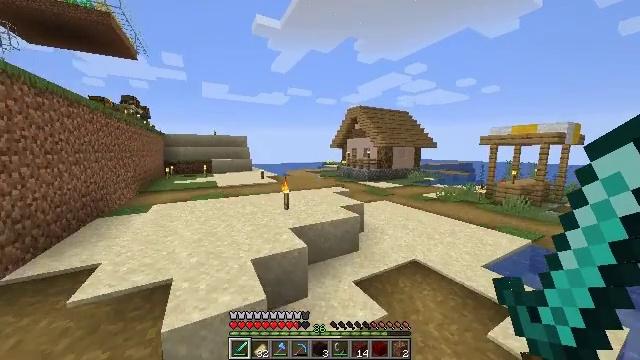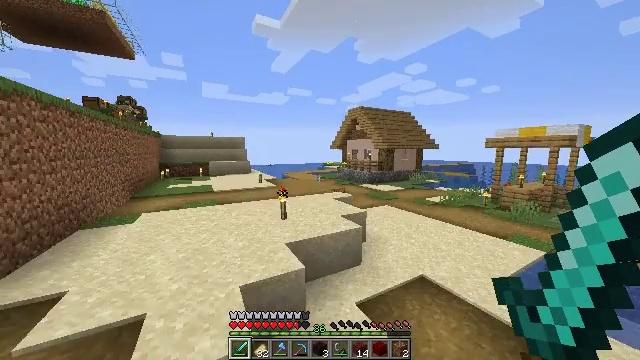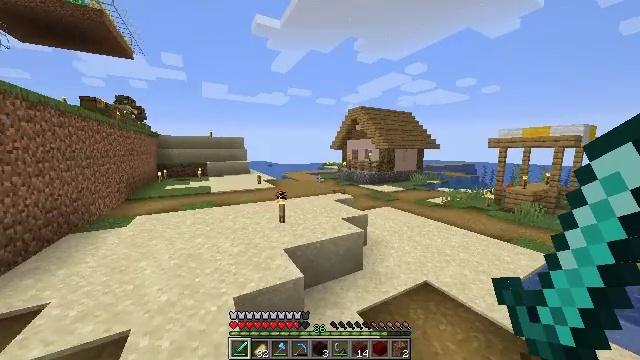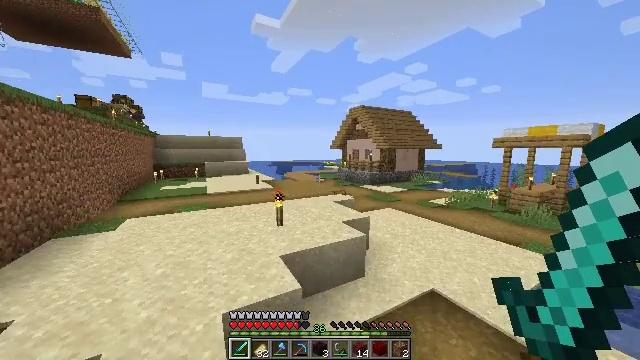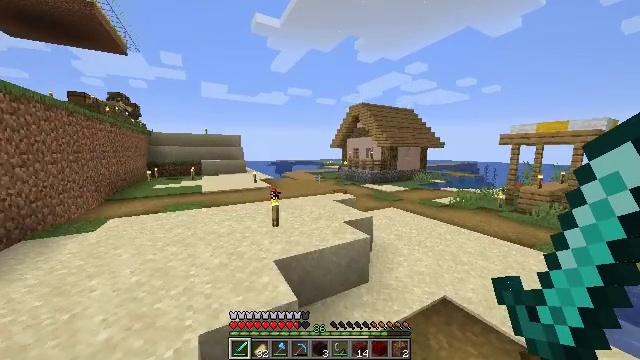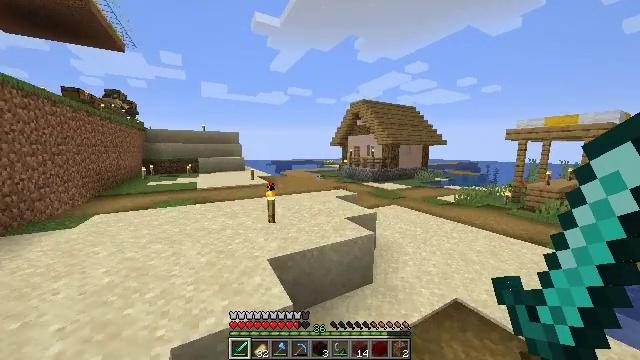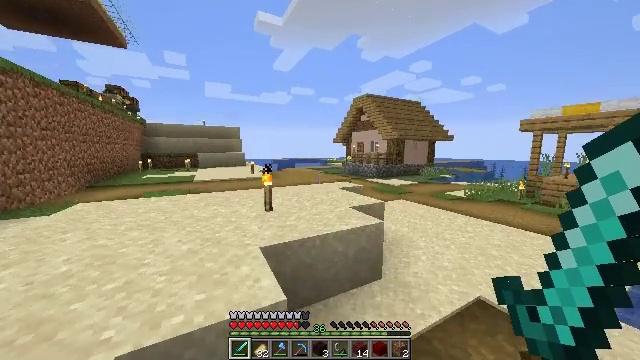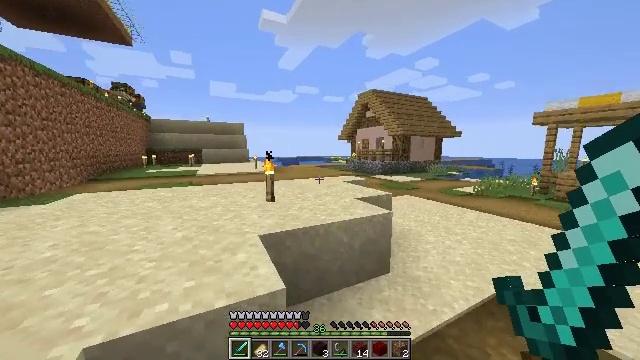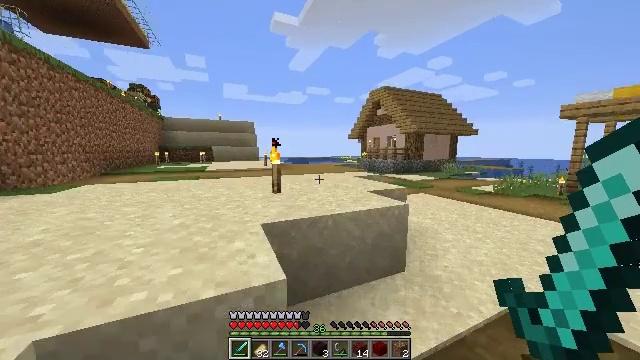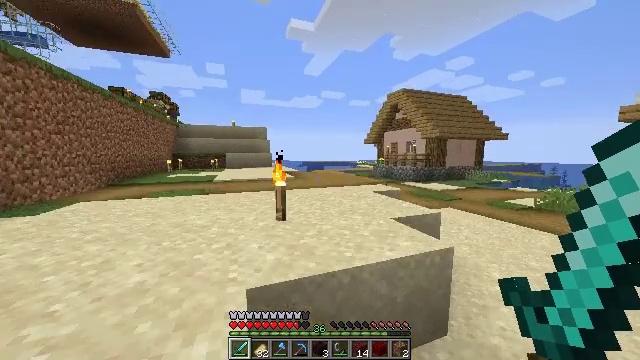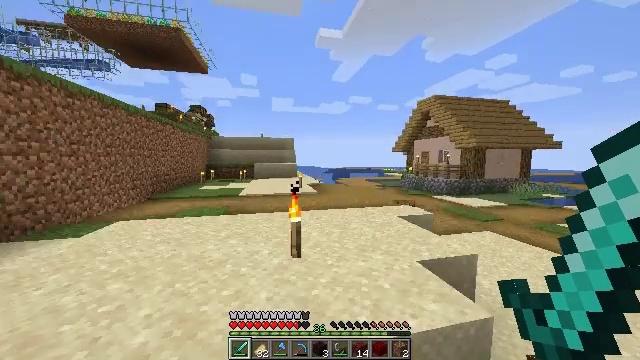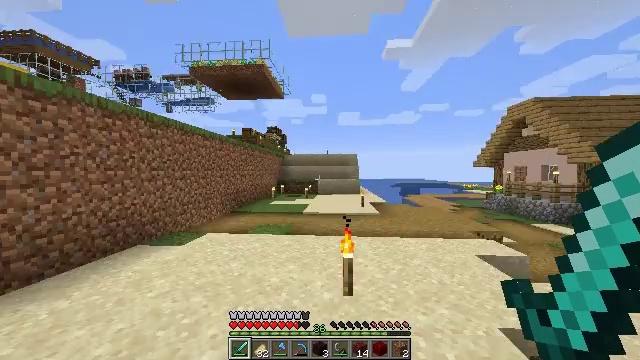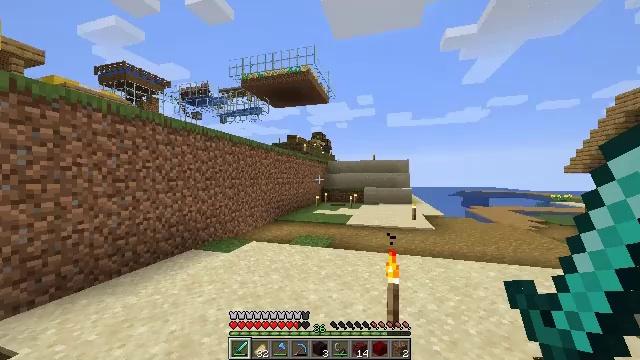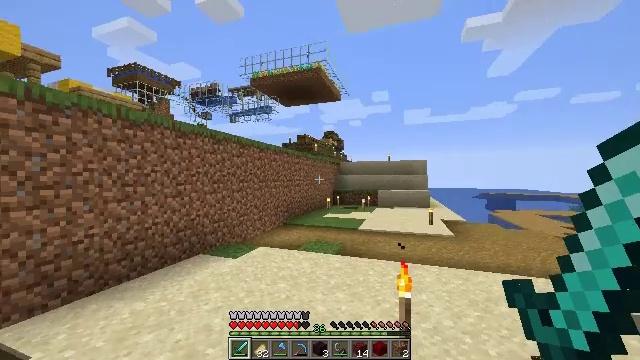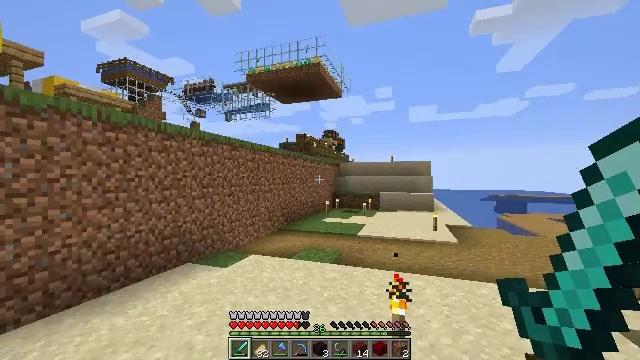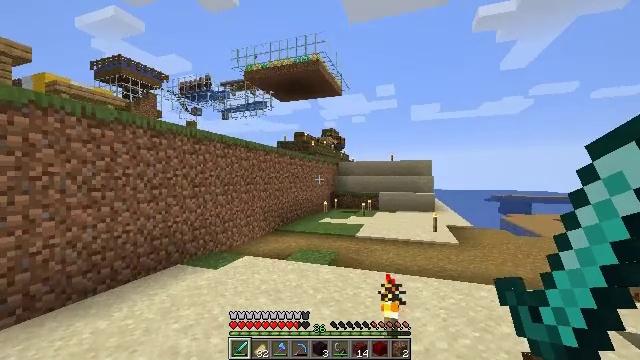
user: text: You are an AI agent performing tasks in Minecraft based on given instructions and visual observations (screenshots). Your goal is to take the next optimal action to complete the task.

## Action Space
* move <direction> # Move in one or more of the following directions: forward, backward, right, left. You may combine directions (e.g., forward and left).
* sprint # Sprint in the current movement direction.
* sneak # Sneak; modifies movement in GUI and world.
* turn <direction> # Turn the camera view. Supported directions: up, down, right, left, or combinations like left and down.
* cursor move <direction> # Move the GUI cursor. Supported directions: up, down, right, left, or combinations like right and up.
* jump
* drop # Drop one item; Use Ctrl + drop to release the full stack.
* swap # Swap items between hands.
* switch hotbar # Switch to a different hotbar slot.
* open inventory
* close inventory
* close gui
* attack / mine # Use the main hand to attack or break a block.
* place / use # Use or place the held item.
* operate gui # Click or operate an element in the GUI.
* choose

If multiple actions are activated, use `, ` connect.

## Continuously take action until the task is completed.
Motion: motion action
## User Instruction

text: Combine blaze rod and cobblestones to craft a brewing stand.
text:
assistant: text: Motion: move forward, jump
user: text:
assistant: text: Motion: move forward, jump
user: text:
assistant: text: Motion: move forward, jump
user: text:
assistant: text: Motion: move forward, jump
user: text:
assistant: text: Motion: move forward, jump
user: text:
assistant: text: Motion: move forward, jump
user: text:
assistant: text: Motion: move forward, sprint, turn left, jump
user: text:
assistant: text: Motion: move forward, sprint, turn left, jump
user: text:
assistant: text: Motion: move forward, sprint, turn left, jump
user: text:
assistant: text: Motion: move forward, sprint, turn left and up, jump
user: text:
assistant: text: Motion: move forward, turn left and up, jump
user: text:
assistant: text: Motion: move forward, turn left and up, jump
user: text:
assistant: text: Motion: move forward, turn left, jump
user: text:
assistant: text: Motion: move forward, jump
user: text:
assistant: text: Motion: move forward, sprint, jump
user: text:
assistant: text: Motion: move forward, sprint, jump
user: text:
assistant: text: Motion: move forward, sprint, jump
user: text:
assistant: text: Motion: move forward, sprint, jump
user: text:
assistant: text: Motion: move forward, jump
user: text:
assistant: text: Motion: move forward, jump
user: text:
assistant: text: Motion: move forward, jump
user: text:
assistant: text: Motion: move forward, jump
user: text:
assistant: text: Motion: move forward, jump
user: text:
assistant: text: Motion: move forward, sprint, jump
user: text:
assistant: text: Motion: move forward, sprint, jump
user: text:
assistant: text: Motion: move forward, sprint, jump
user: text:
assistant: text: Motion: move forward, jump
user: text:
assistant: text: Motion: move forward, jump
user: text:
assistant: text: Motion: move forward, jump
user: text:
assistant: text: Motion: move forward, jump